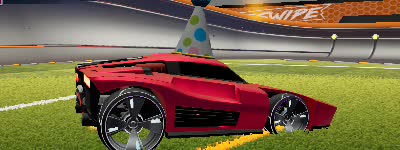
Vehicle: breakout